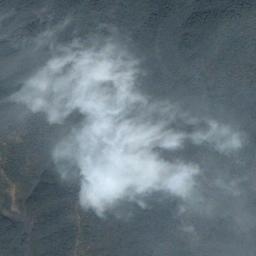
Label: cloud